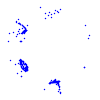
Particle: kaon